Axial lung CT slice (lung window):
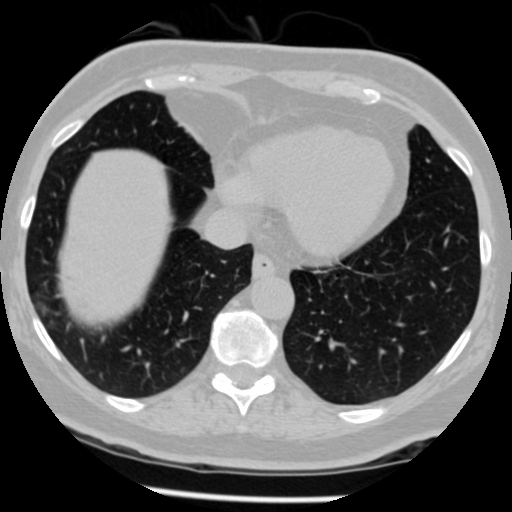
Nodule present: no